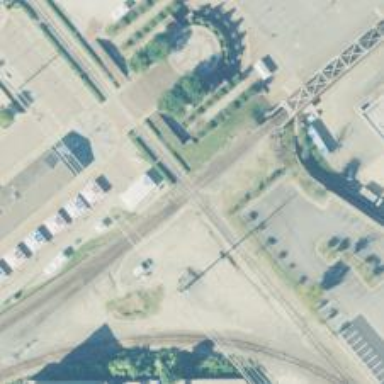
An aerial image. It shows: Railway crossing.